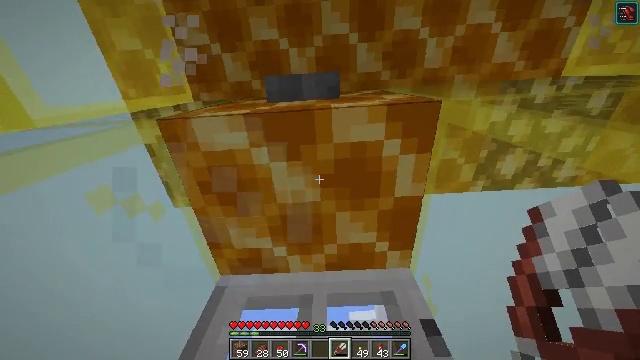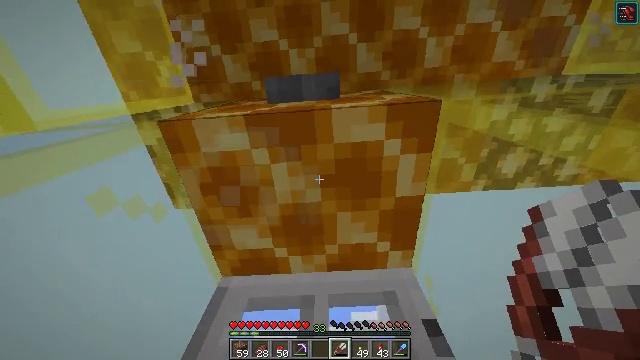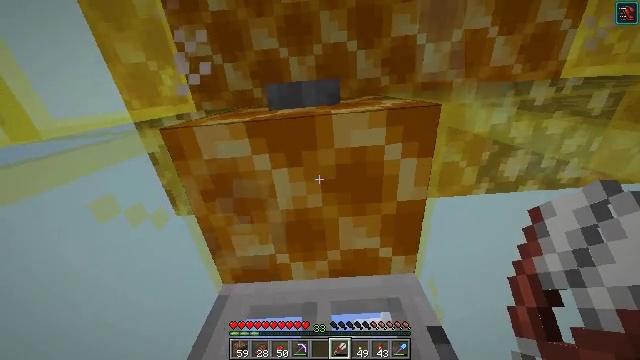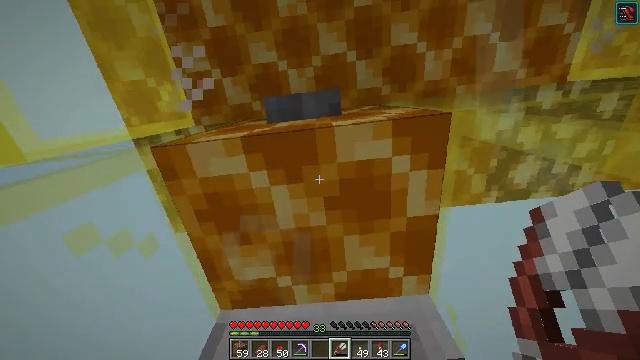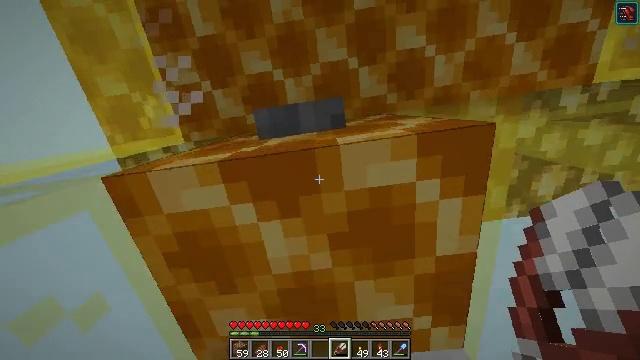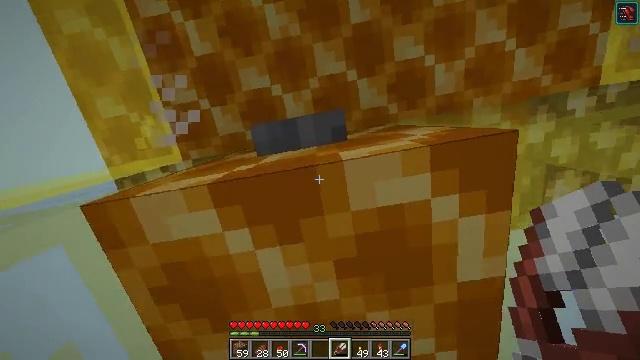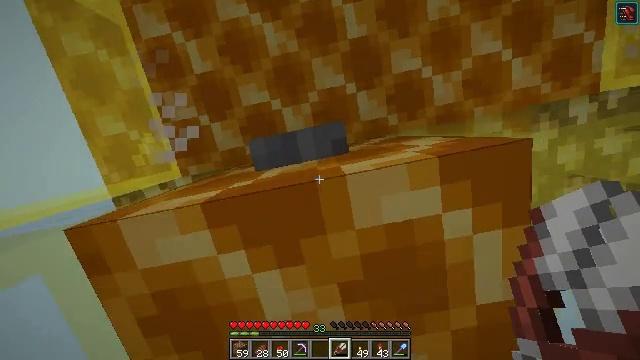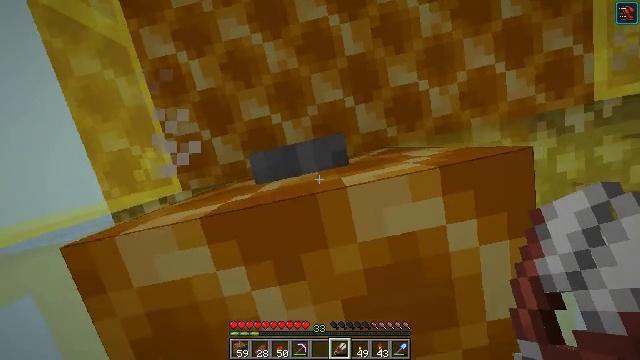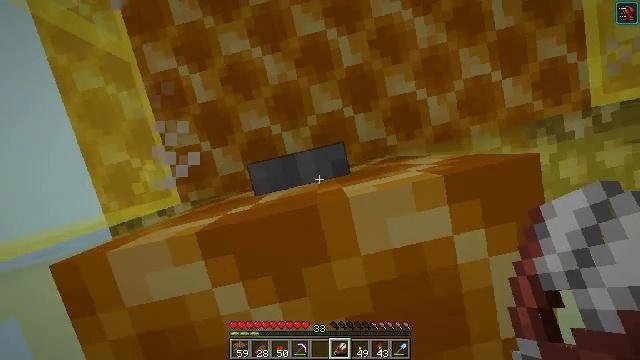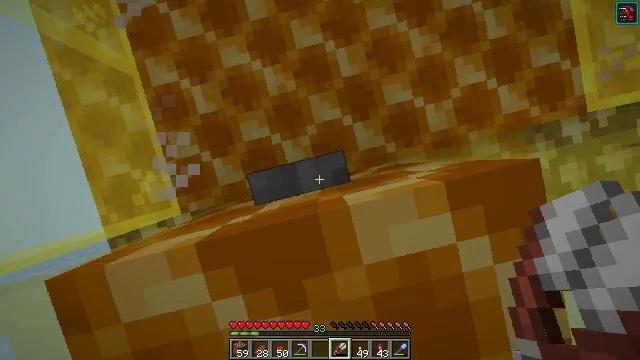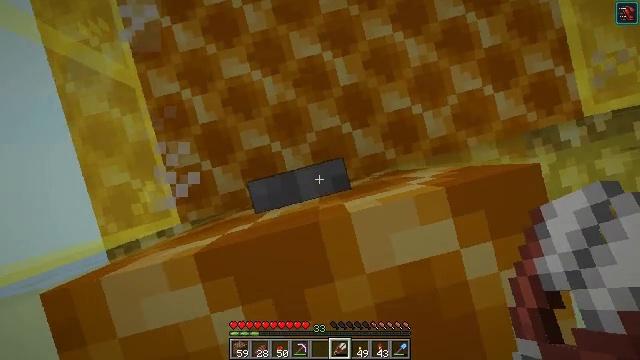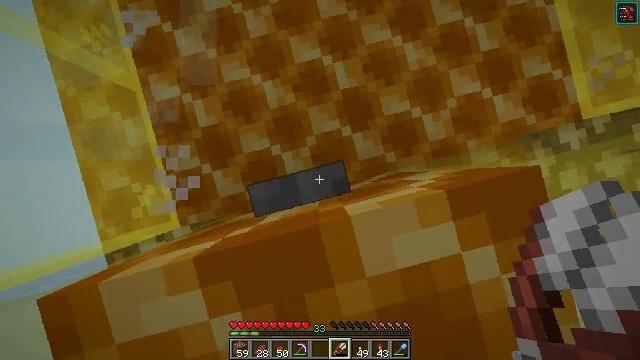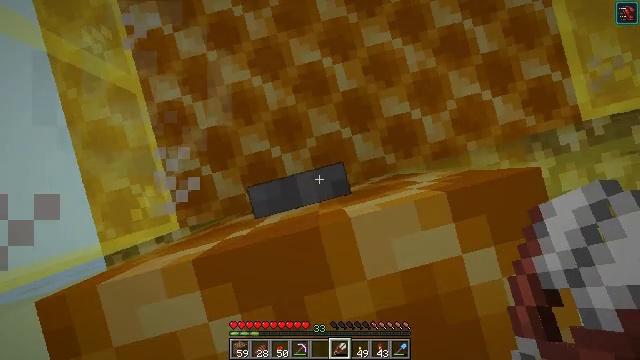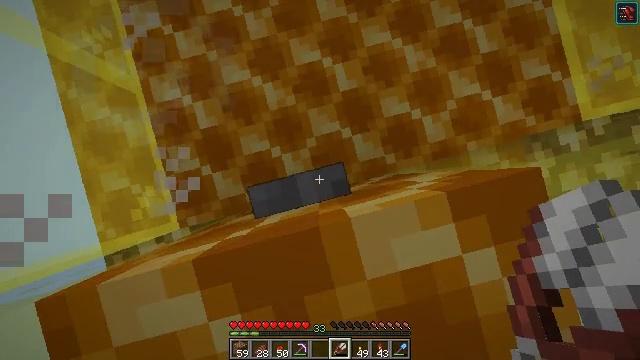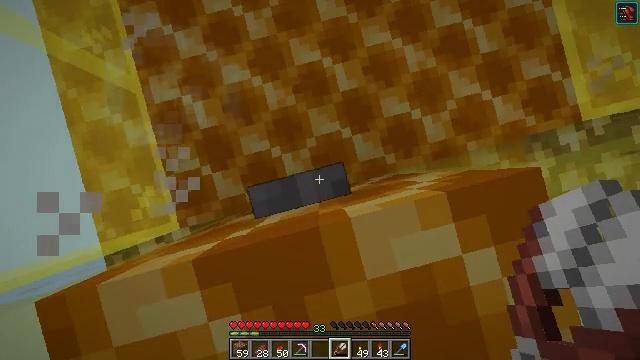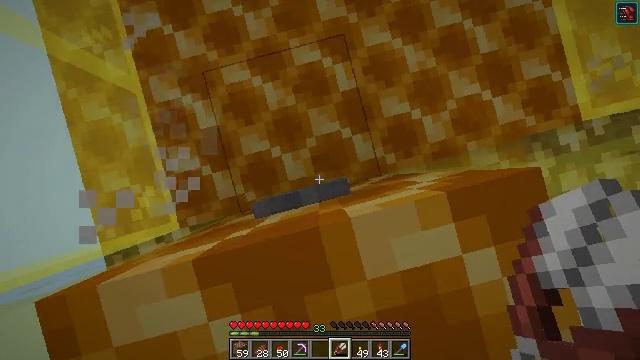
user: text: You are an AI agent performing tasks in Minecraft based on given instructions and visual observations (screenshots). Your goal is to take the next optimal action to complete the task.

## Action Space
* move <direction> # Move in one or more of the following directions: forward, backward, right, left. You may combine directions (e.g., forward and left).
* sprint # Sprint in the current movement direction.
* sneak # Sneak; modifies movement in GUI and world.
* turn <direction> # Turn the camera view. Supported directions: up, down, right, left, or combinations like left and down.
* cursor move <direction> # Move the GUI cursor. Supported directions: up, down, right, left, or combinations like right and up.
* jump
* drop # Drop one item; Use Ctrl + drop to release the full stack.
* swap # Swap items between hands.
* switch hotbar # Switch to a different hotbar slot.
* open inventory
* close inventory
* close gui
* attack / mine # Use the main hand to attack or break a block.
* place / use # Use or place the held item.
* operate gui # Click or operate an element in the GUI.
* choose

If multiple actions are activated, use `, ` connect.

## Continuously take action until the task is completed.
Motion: motion action
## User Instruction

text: Combine 4 honeycombs to form a honeycomb block.
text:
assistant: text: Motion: sneak
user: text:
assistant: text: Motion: turn up
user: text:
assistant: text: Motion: turn left and up
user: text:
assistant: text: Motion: turn left and up
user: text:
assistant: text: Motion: turn left and up
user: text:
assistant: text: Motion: turn left and up
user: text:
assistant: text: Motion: turn up
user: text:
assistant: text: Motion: turn up
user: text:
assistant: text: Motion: turn up
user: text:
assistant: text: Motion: turn up
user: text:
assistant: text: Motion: no_op
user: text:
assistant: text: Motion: no_op
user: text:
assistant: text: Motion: no_op
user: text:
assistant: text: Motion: no_op
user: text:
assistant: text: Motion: use / place
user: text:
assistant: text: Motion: use / place
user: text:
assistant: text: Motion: turn down
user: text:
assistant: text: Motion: turn right and down
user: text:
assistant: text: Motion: turn right and down
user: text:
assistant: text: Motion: turn right and down
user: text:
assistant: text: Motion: turn right and down
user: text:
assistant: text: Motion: turn right and down
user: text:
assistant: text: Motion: move forward and move left, turn right and down
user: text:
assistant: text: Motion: move forward and move left, turn right and down
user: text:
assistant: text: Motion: move forward and move left, turn right
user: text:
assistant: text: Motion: move forward
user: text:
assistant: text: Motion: move forward
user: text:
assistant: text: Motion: move forward
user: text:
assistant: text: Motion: move forward and move right
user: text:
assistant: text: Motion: move forward and move right, turn left and down